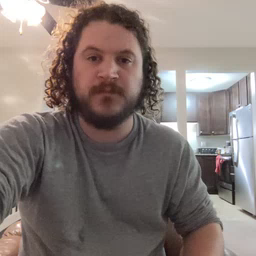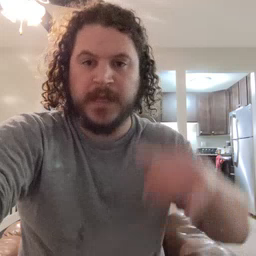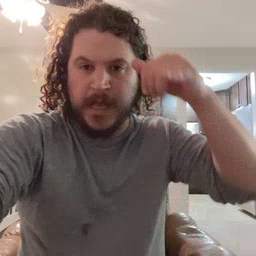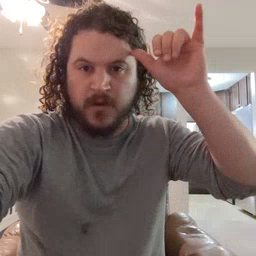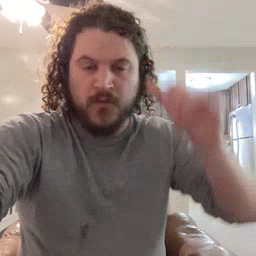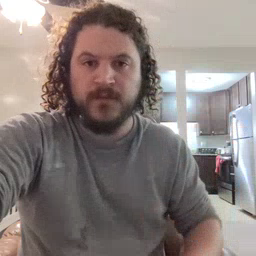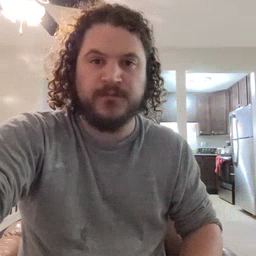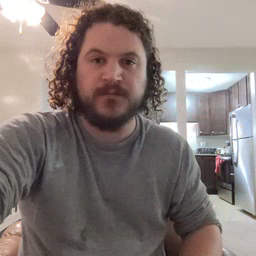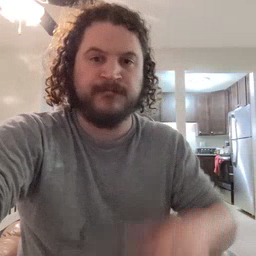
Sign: cow